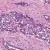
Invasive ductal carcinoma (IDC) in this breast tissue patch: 1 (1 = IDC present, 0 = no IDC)